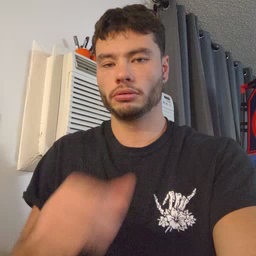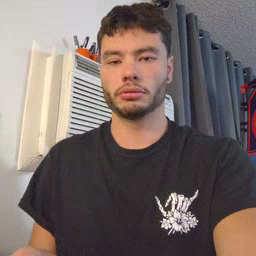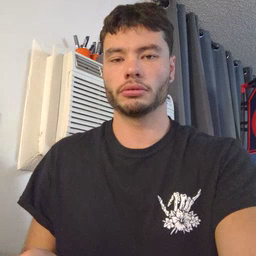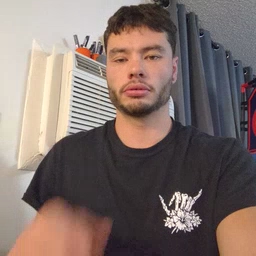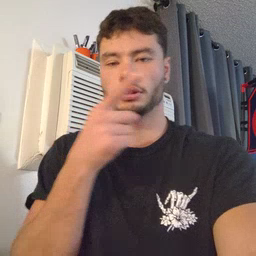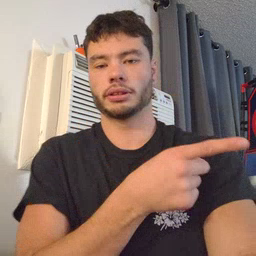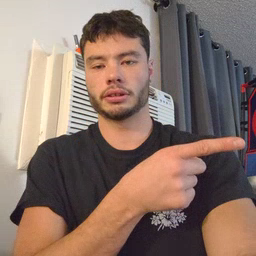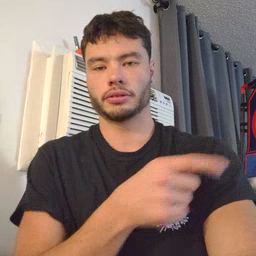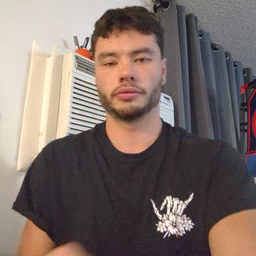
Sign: hesheit